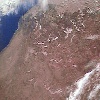
Label: land